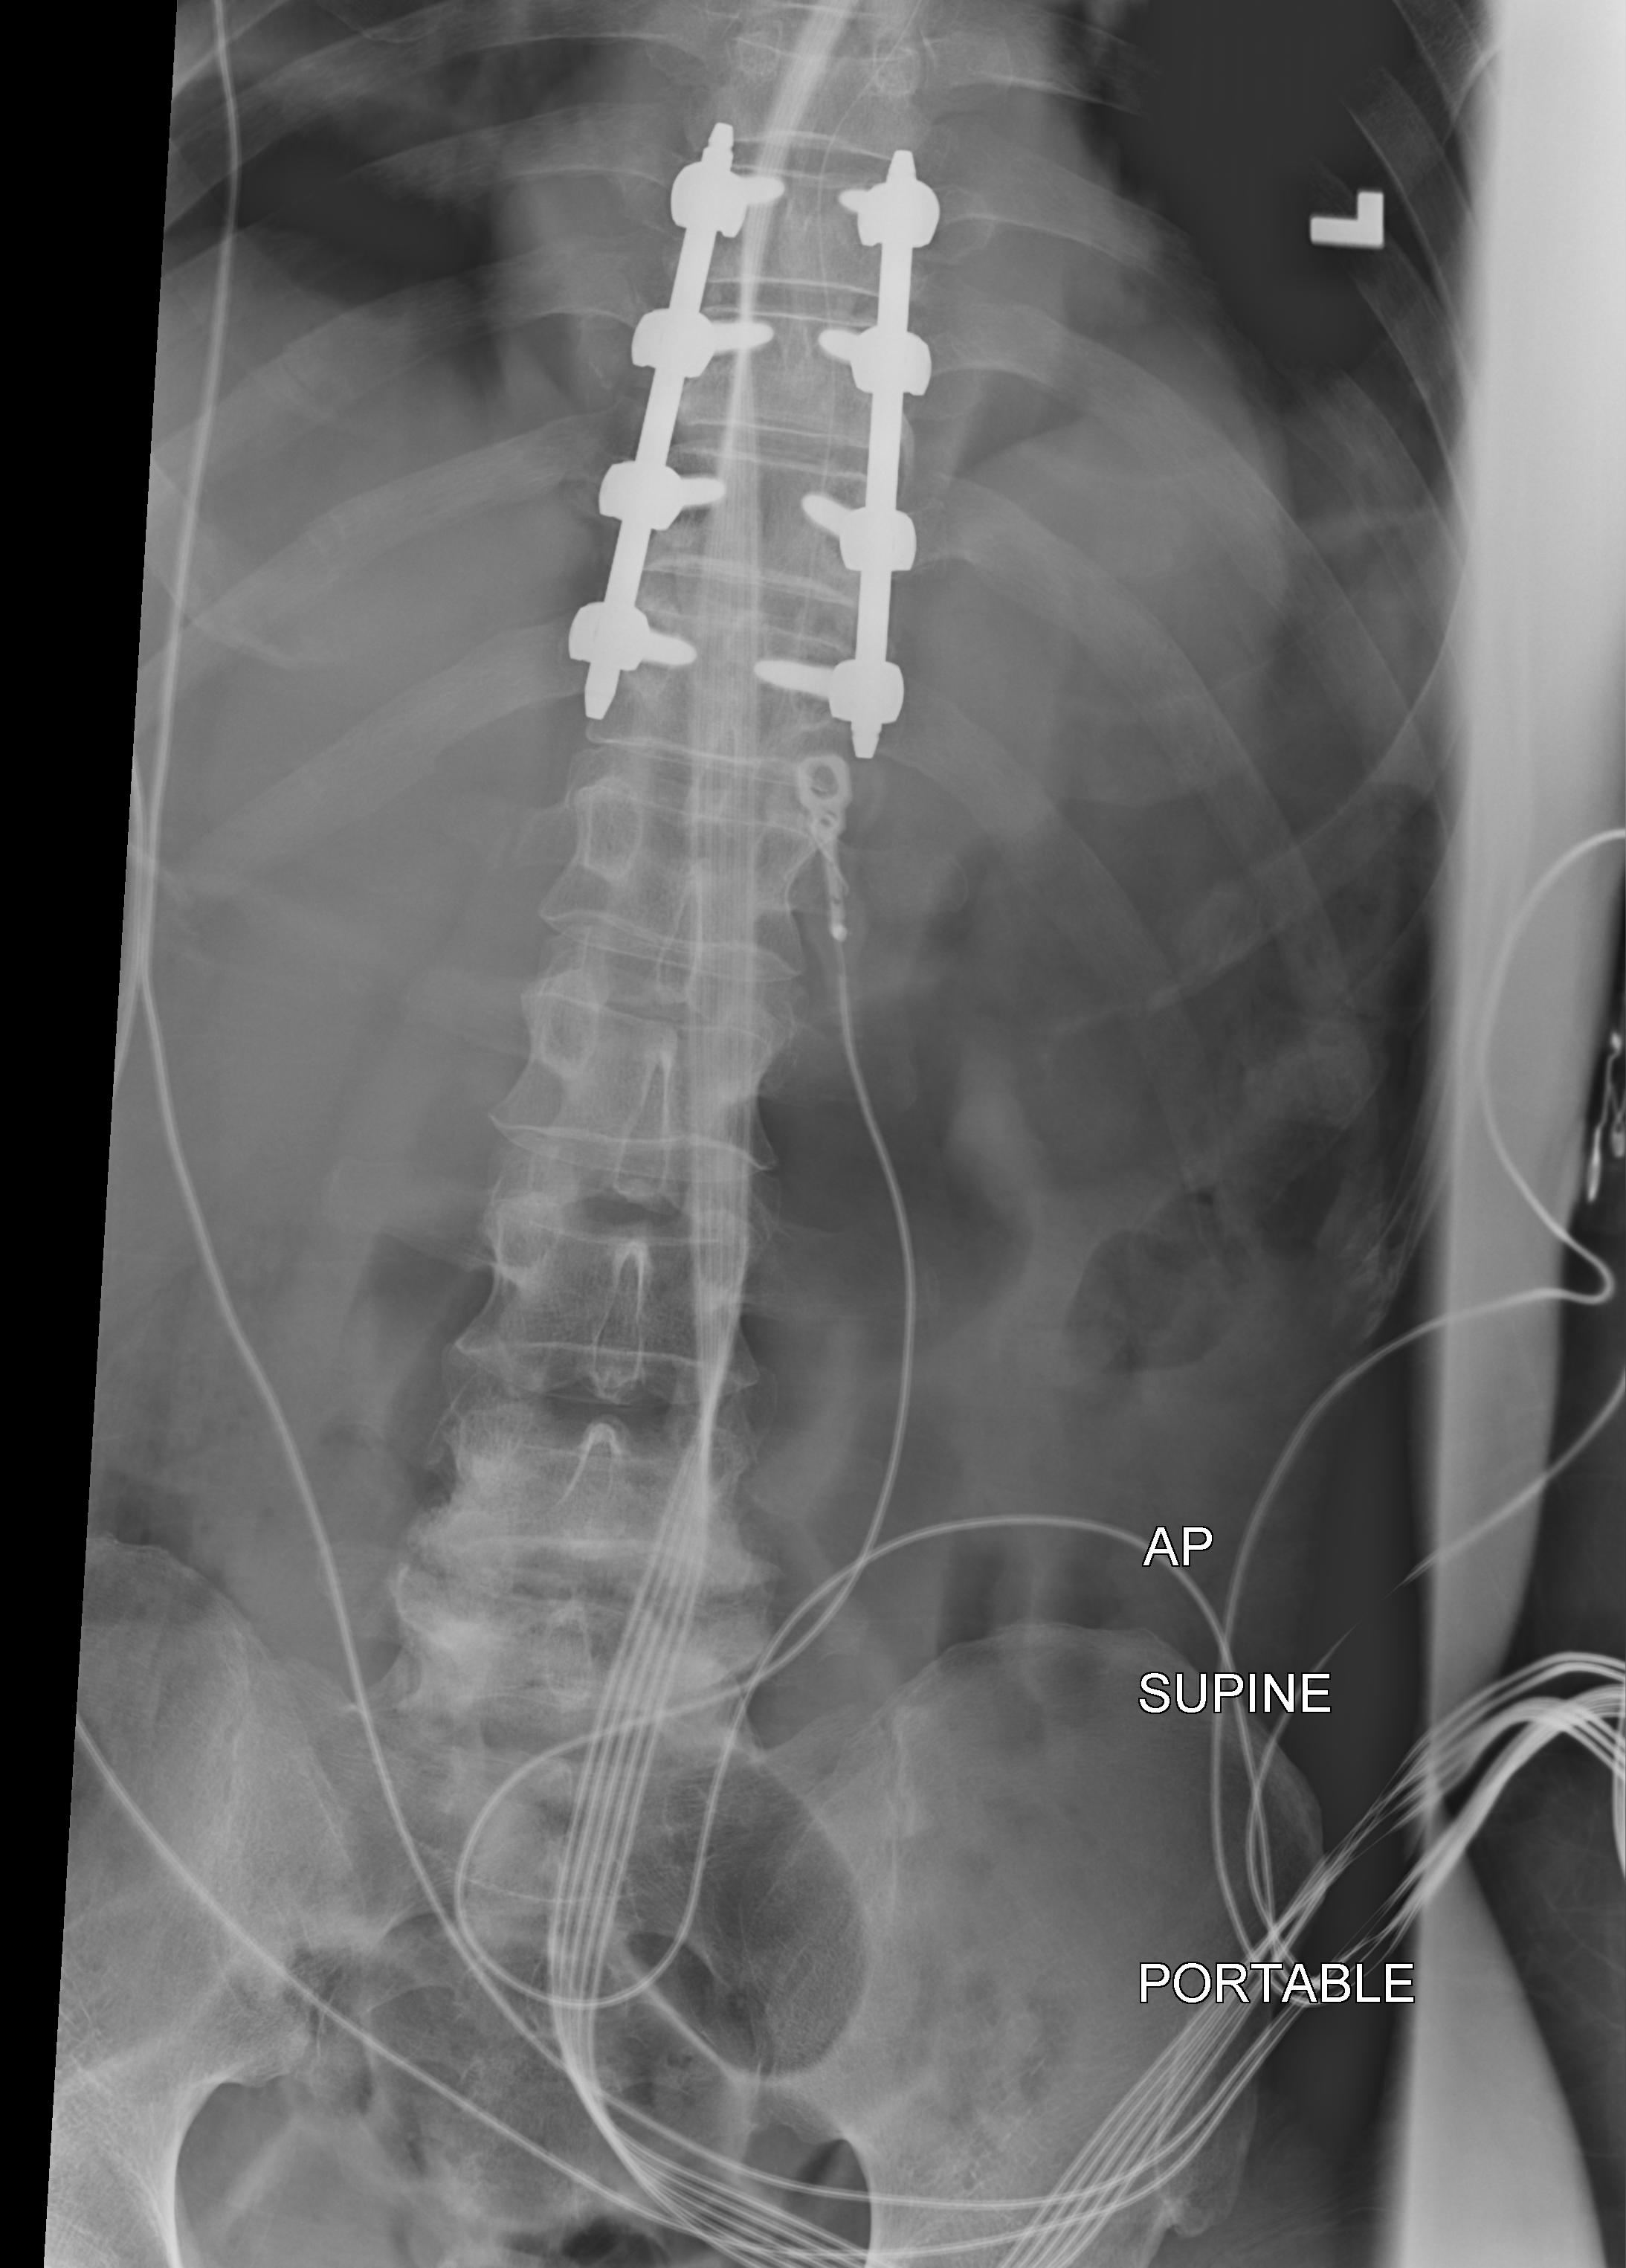
View: AP
Implant manufacturer: medtronic solera